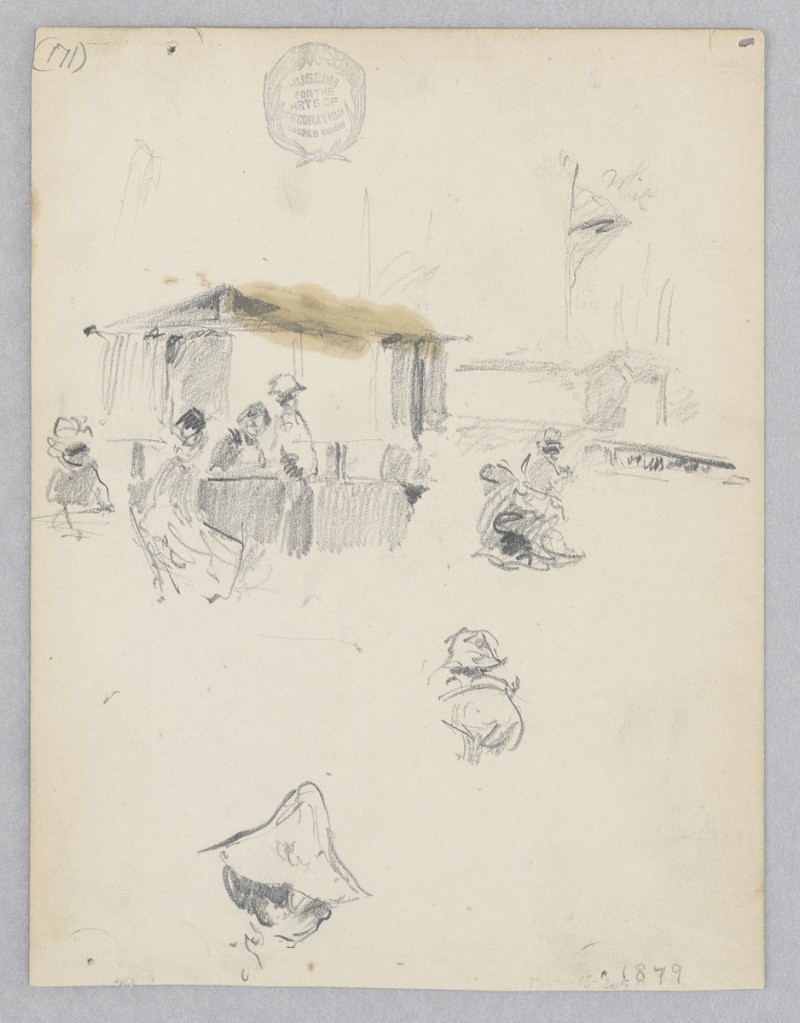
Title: Market Scene
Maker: Robert Frederick Blum, American, 1857–1903
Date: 1879
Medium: Graphite on wove paper
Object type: Drawing
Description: Sketch of stalls and figures within a market.